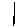
Label: line